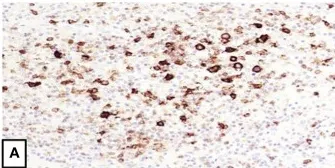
Immunophenotype of inflammatory pseudotumor-like follicular dendritic cell sarcoma. (A) Focal staining of the spindle cells by CD23 confirms the follicular dendritic cell differentiation (20X).
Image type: pathology (immunostaining)